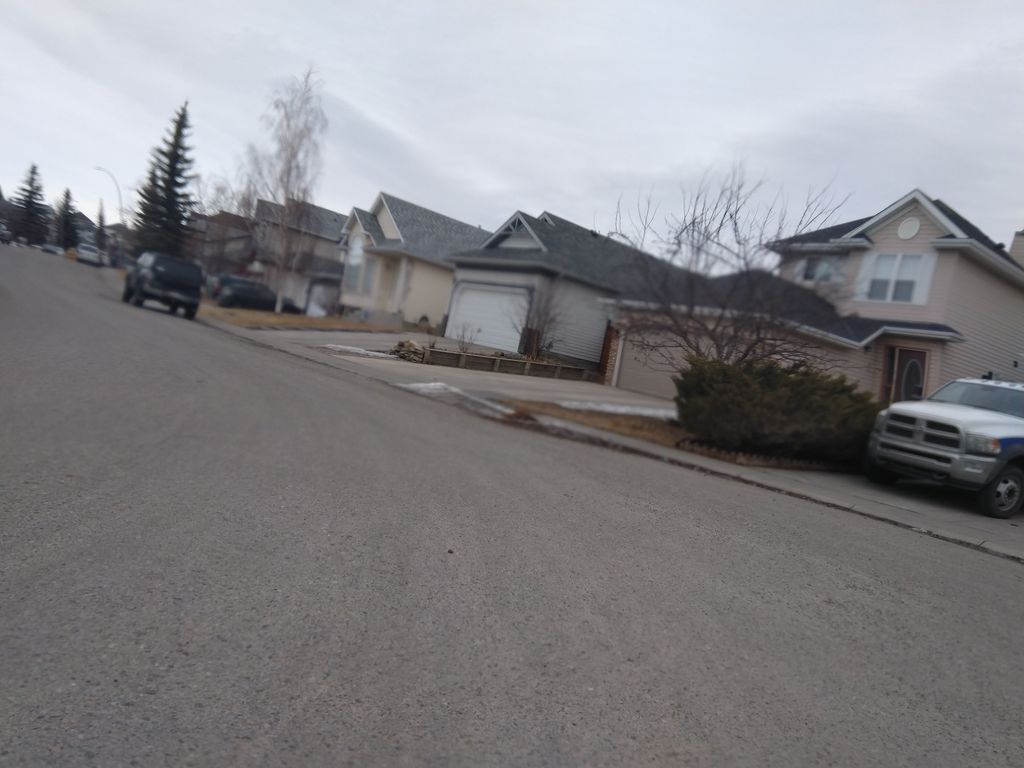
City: calgary